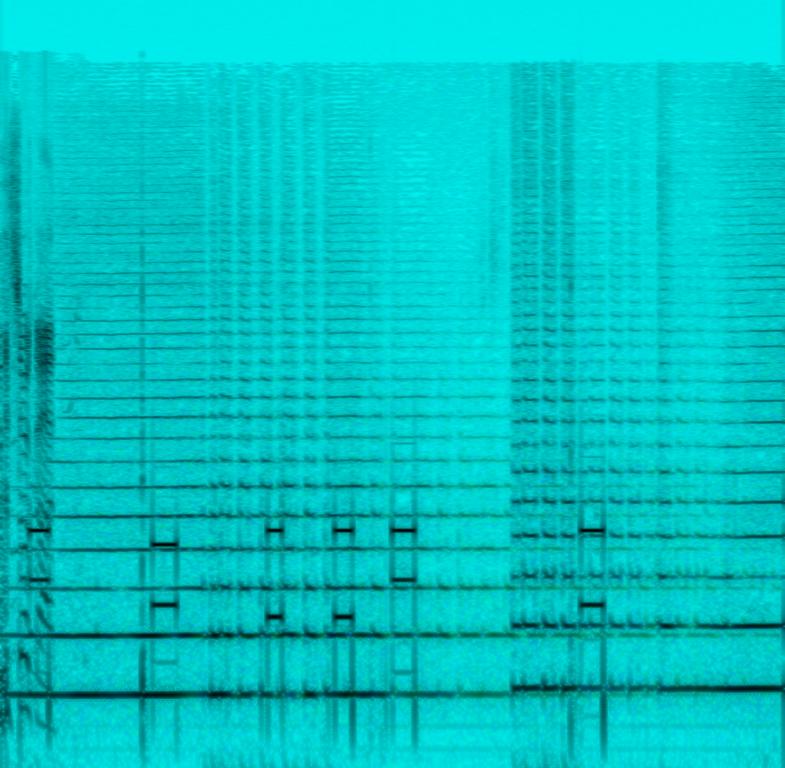
This music is instrumental . The tempo is medium fast with the sound of a conch shell or shell trumpet playing a victorious drone. The music is loud, clear, deep and is often used in religious and sacred rituals in Hinduism and Buddhism. There are sounds of phone dealing and ringing. This music is superimposed on the sound of male talking and children cheering in unison.